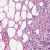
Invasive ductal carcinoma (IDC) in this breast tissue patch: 1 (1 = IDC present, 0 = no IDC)